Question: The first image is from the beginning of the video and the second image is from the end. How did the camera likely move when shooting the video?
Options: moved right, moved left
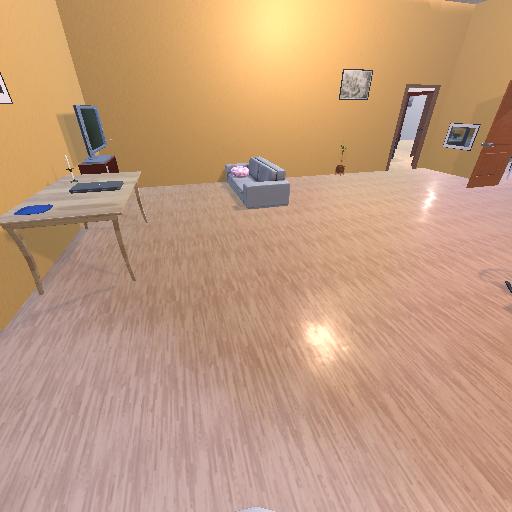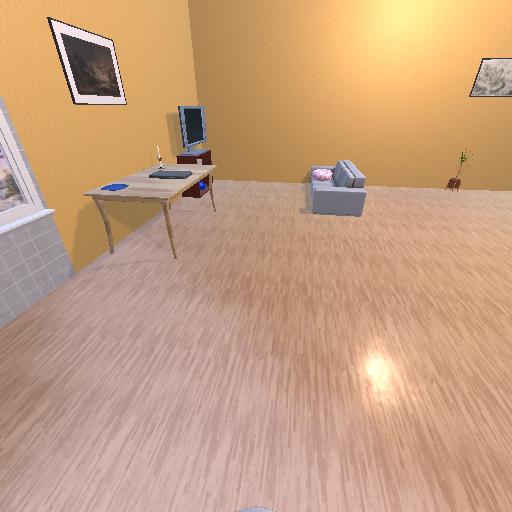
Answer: moved right